Question: I want to make a TV window that consists of one main JPanel (), and more small JPanels at the right and at the bottom of the main frame. I don't know how to make it. I want to get main vector of this subject.
Google said: use DockingFrames v1.1.1! May be it is the best way to achieve this but I don't know. Help me anybody!
I also aim to make small windows drag-able and replace the main window.

I would really appreciate if somebody can give me some example and can explain how to make this simple and useful.
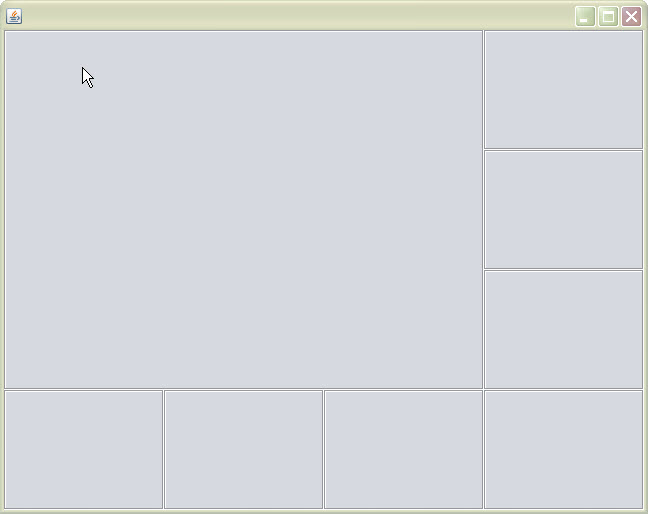
Answer: Here's some code to get you started. I put it all in one class, but you should make separate classes for the large 'JPanel' and the small 'JPanels'. This enables you to add the drag and drop logic for the small 'JPanels'.
'''
import java.awt.Color;
import java.awt.Component;
import java.awt.Container;
import java.awt.Dimension;
import java.awt.GridBagConstraints;
import java.awt.GridBagLayout;
import java.awt.Insets;
import java.awt.Point;
import java.awt.Toolkit;
import javax.swing.BorderFactory;
import javax.swing.JFrame;
import javax.swing.JPanel;
import javax.swing.SwingUtilities;
import javax.swing.border.Border;
public class TVGrid implements Runnable {
protected static final Insets noInsets = new Insets(0, 0, 0, 0);
protected Dimension screenSize;
protected JFrame frame;
protected JPanel largePanel;
protected JPanel mainPanel;
protected JPanel[] smallPanels;
protected Point[] smallPanelOrigins;
public TVGrid() {
this.smallPanels = new JPanel[7];
setSmallPanelOrigins();
this.screenSize = Toolkit.getDefaultToolkit().getScreenSize();
}
protected void setSmallPanelOrigins() {
this.smallPanelOrigins = new Point[7];
this.smallPanelOrigins[0] = new Point(3, 0);
this.smallPanelOrigins[1] = new Point(3, 1);
this.smallPanelOrigins[2] = new Point(3, 2);
this.smallPanelOrigins[3] = new Point(0, 3);
this.smallPanelOrigins[4] = new Point(1, 3);
this.smallPanelOrigins[5] = new Point(2, 3);
this.smallPanelOrigins[6] = new Point(3, 3);
}
@Override
public void run() {
Border border = BorderFactory.createLineBorder(Color.BLACK, 3);
frame = new JFrame();
frame.setTitle("TV Frame");
frame.setDefaultCloseOperation(JFrame.EXIT_ON_CLOSE);
mainPanel = new JPanel();
mainPanel.setLayout(new GridBagLayout());
largePanel = new JPanel();
largePanel.setPreferredSize(getLargePanelPreferredSize());
largePanel.setBackground(Color.GREEN);
largePanel.setBorder(border);
addComponent(mainPanel, largePanel, 0, 0, 3, 3, noInsets,
GridBagConstraints.LINE_START, GridBagConstraints.BOTH);
for (int i = 0; i < 7; i++) {
smallPanels[i] = new JPanel();
smallPanels[i].setPreferredSize(getSmallPanelPreferredSize());
smallPanels[i].setBackground(Color.YELLOW);
smallPanels[i].setBorder(border);
int x = smallPanelOrigins[i].x;
int y = smallPanelOrigins[i].y;
addComponent(mainPanel, smallPanels[i], x, y, 1, 1, noInsets,
GridBagConstraints.LINE_START, GridBagConstraints.BOTH);
}
frame.add(mainPanel);
frame.pack();
frame.setVisible(true);
}
protected Dimension getLargePanelPreferredSize() {
Dimension d = new Dimension();
d.width = ((screenSize.width - 30) * 3) / 4;
d.height = ((screenSize.height - 90) * 3) / 4;
return d;
}
protected Dimension getSmallPanelPreferredSize() {
Dimension d = new Dimension();
d.width = (screenSize.width - 30) / 4;
d.height = (screenSize.height - 90) / 4;
return d;
}
protected void addComponent(Container container, Component component,
int gridx, int gridy, int gridwidth, int gridheight,
Insets insets, int anchor, int fill) {
GridBagConstraints gbc = new GridBagConstraints(gridx, gridy,
gridwidth, gridheight, 1.0D, 1.0D, anchor, fill, insets, 0, 0);
container.add(component, gbc);
}
public static void main(String[] args) {
SwingUtilities.invokeLater(new TVGrid());
}
}
'''